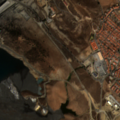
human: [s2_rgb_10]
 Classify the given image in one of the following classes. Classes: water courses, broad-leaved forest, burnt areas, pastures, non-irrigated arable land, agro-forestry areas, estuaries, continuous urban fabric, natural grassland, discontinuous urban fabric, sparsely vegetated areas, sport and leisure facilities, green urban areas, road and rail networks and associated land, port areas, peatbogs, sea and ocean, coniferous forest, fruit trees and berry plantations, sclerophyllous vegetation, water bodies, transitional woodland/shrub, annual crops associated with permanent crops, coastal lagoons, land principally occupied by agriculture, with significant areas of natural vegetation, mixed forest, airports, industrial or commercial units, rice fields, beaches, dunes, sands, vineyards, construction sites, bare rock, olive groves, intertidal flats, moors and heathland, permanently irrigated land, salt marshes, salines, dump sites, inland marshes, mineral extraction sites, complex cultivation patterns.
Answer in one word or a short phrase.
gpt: continuous urban fabric, discontinuous urban fabric, industrial or commercial units, dump sites, non-irrigated arable land, water bodies